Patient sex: F
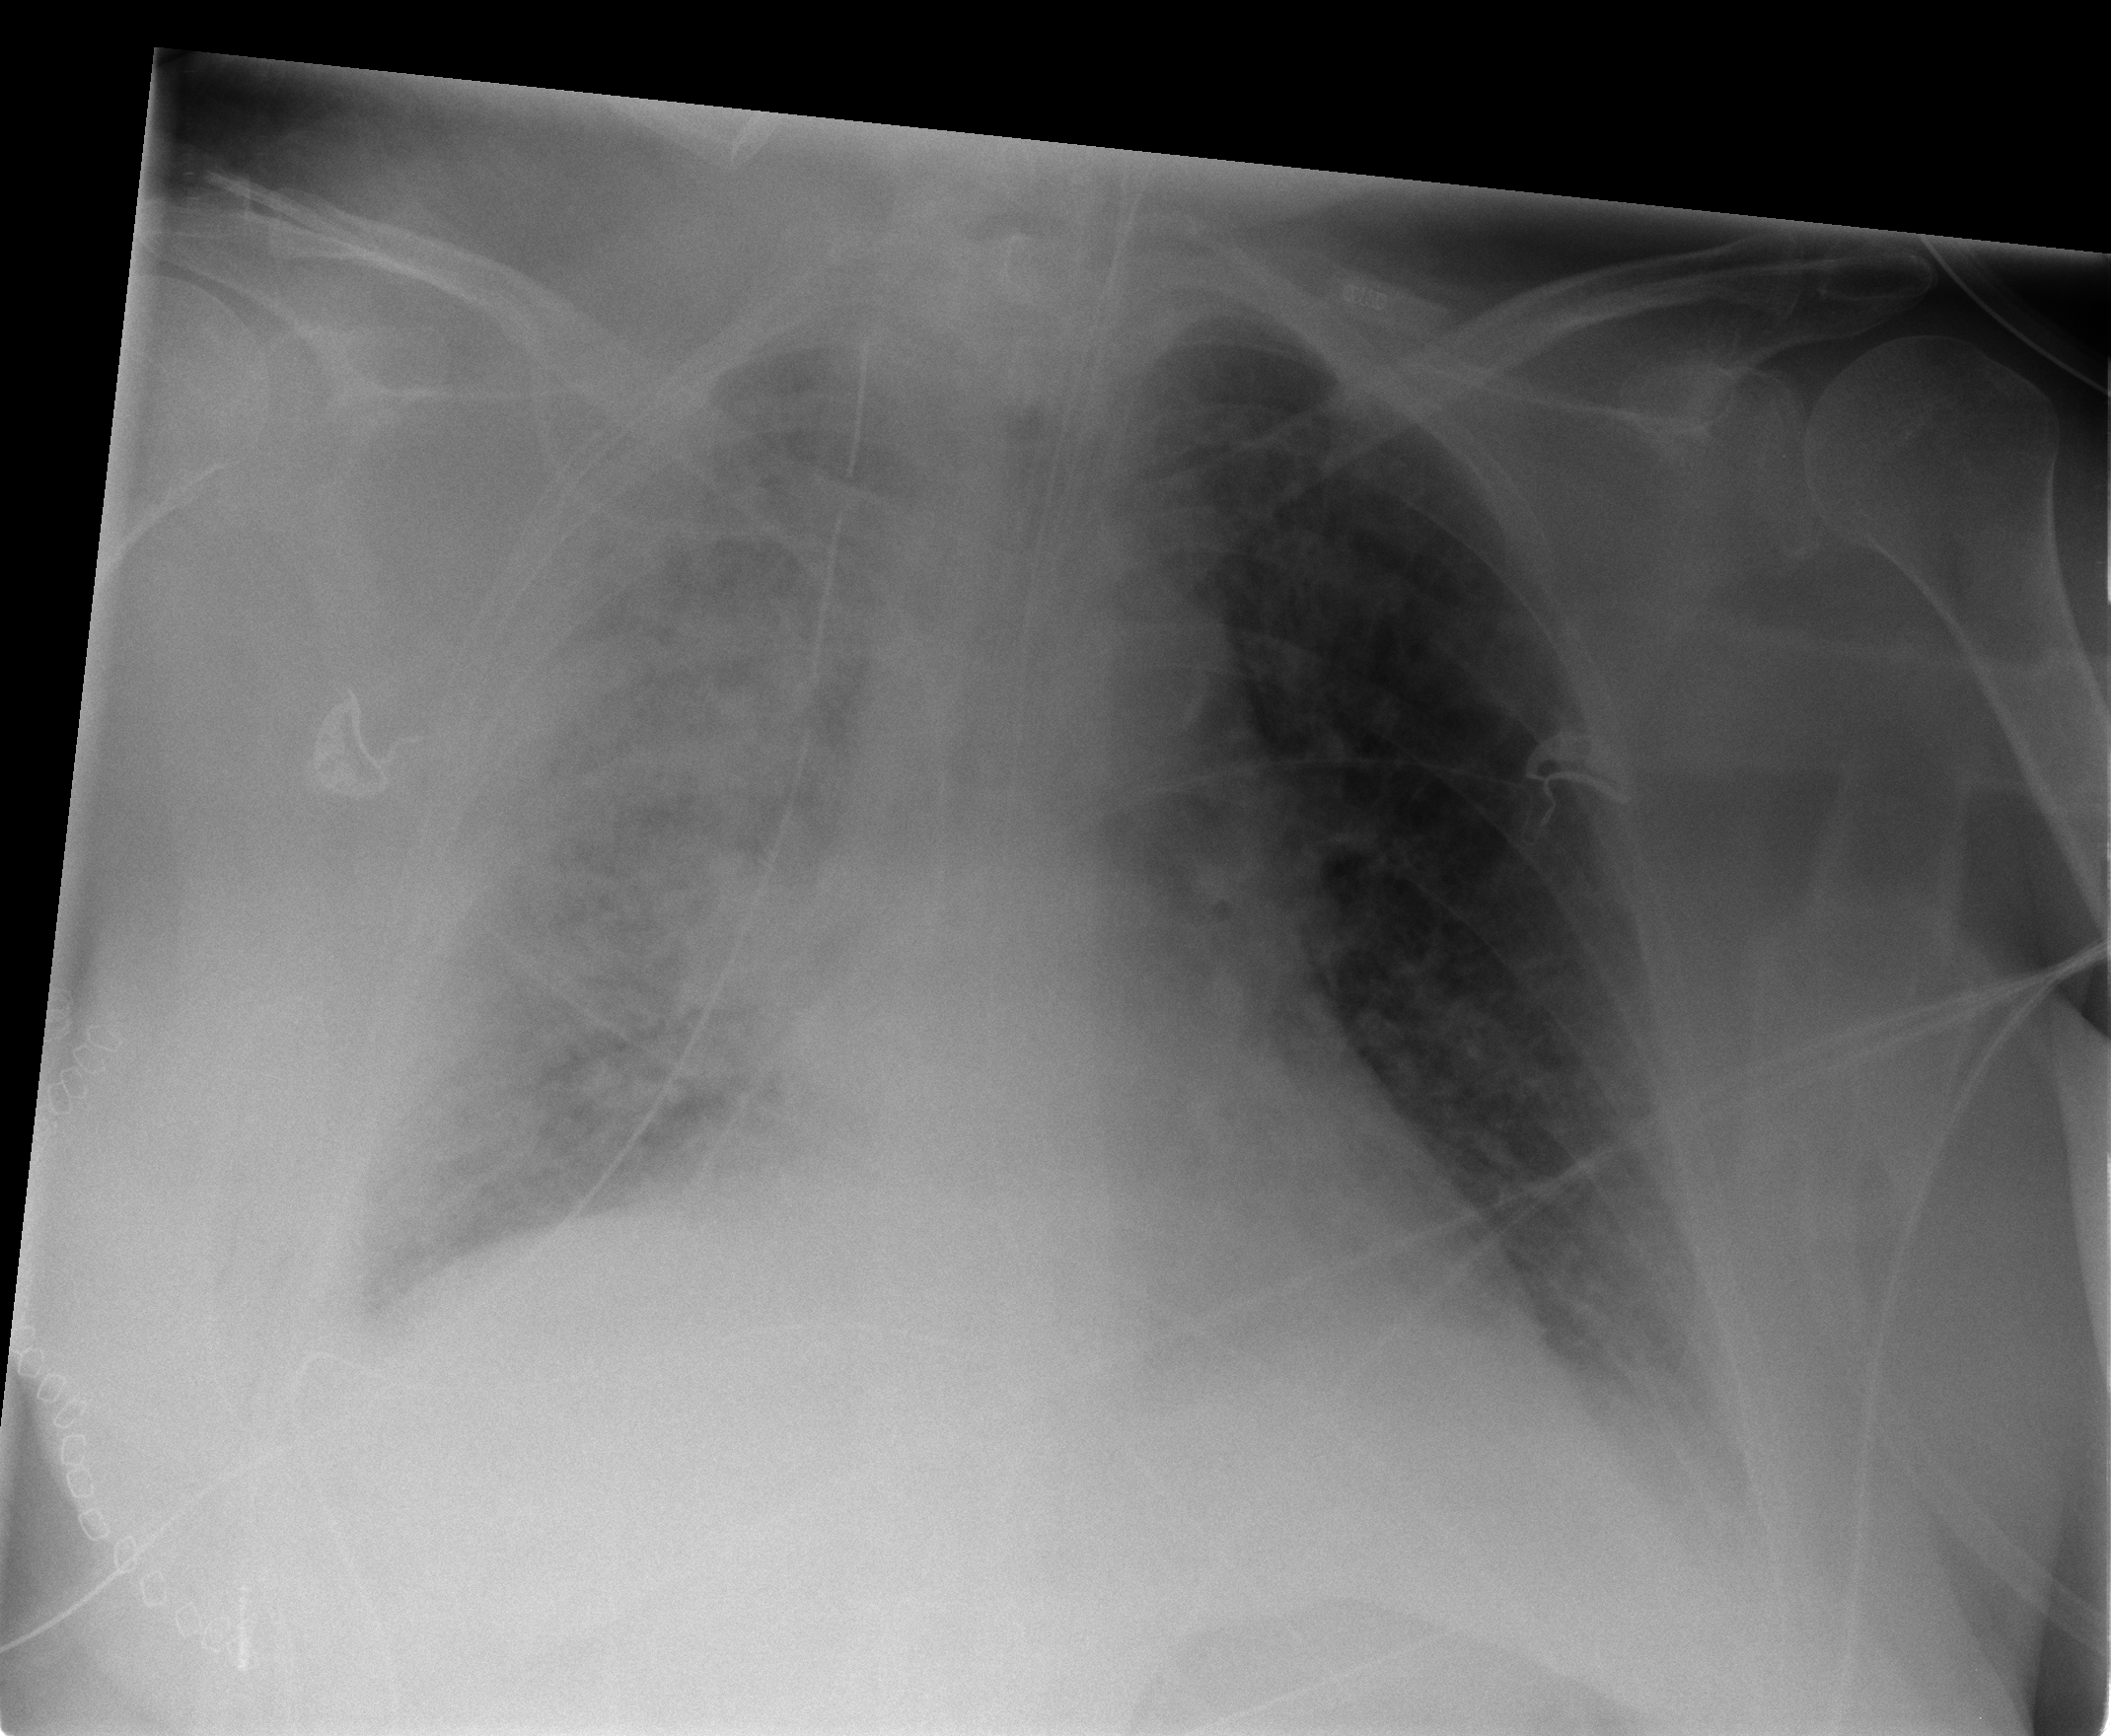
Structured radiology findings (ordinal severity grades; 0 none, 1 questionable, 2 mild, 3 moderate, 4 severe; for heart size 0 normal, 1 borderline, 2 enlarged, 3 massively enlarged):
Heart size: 0
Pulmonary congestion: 0
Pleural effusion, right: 3
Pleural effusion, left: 1
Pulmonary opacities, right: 0
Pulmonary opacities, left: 0
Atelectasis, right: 3
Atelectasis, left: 2